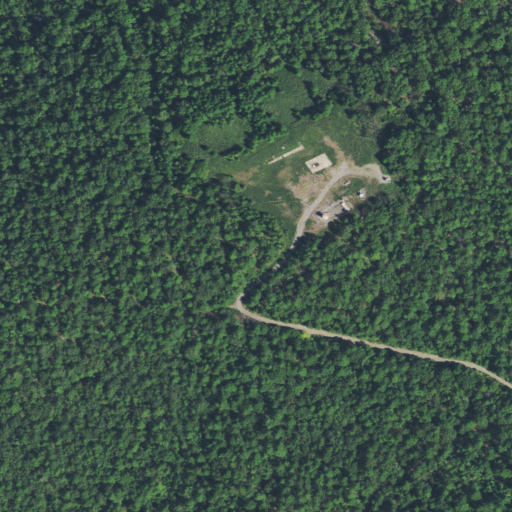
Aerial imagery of mountain in Oklahoma named Weber Mountain containing mixed forest, deciduous forest, evergreen forest, open development, shrub, barren land, low intensity development, medium intensity development, and high intensity development